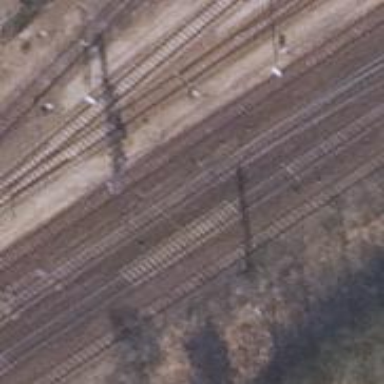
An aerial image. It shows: Railway switch.